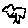
Label: bird